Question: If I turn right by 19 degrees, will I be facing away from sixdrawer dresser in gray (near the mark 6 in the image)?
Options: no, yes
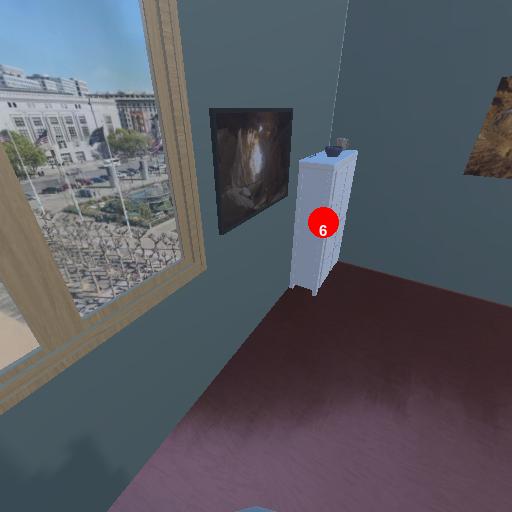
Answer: no